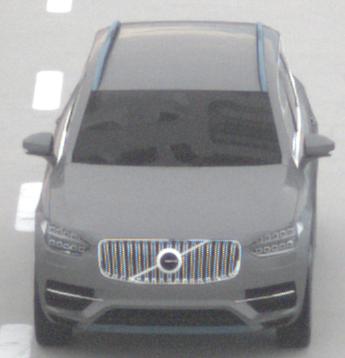
Make: Volvo
Model: XC90 B5
Detailed model: XC90 (L)
Model produced from: 2019/08
Model produced until: 2020/04
Doors: 5
Color: gray
Road condition: dry road
Daytime: morning or afternoon
Contrast: low contrast